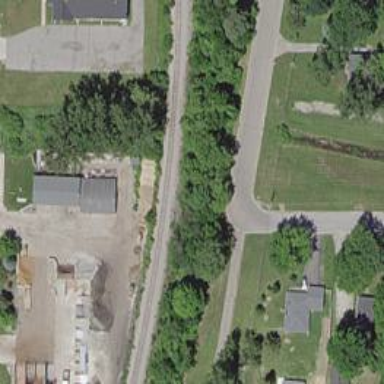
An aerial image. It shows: Residential road.